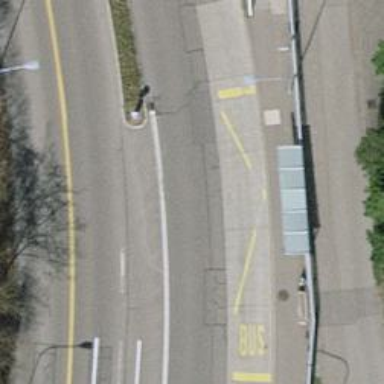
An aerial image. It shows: Bus stop equipped with public transport stop position.